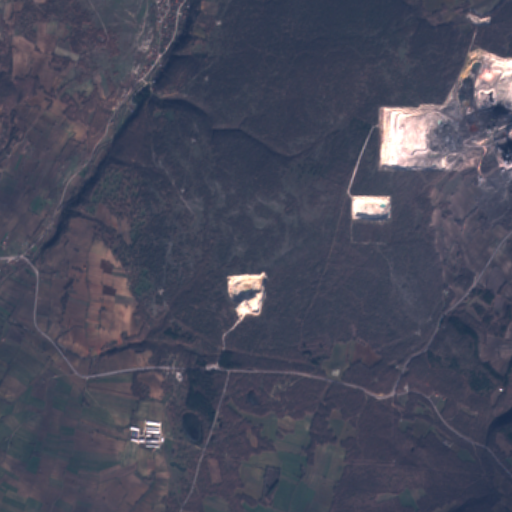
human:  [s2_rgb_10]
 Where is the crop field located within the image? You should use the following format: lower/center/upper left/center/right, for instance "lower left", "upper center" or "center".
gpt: The crop field is located in the lower right of the image.
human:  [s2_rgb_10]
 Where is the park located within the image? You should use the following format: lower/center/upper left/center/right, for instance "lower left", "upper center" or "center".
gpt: The park is located in the center left of the image.
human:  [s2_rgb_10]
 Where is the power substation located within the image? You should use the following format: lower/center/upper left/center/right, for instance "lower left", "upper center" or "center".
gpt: The power substation is located in the center right of the image.
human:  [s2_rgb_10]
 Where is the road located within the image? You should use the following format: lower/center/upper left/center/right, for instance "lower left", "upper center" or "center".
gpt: There is no road in the image.